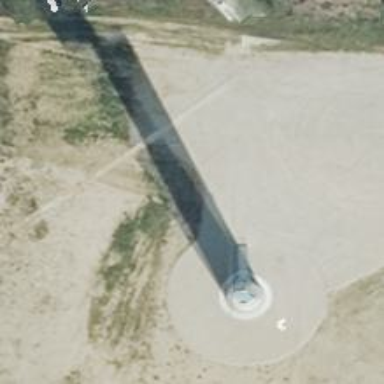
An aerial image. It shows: Wind generator with horizontal axis. The wind turbine is from Vestas.